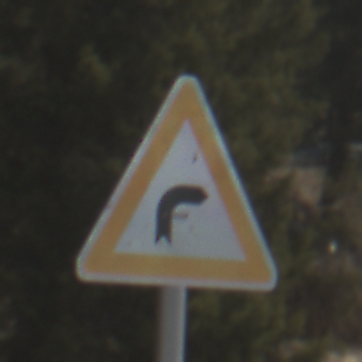
Verkehrszeichen: KurveRechts
Umgebung: Outdoor, Nature
Tageszeit: Midday
Wetter: PartlyCloudy
Licht: Natural
Jahreszeit: NotSpecified
Kontrast: HighContrast